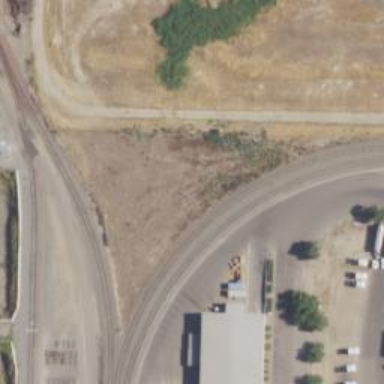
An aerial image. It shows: Rail spur service.